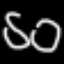
Label: squiggle